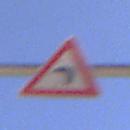
Verkehrszeichen: KurveLinks
Umgebung: Outdoor, Nature
Tageszeit: Midday
Wetter: Clear
Licht: Natural
Jahreszeit: NotSpecified
Kontrast: HighContrast